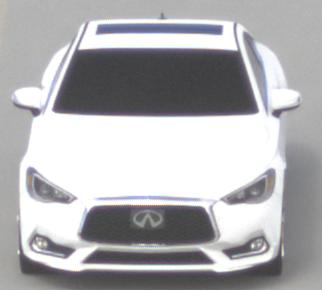
Make: Infiniti
Model: Q60 2.0t
Detailed model: Q60 (V37)
Model produced from: 2016/10
Model produced until: 2018/08
Doors: 2
Color: white
Road condition: dry road
Daytime: midday
Contrast: medium contrast